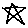
Label: star